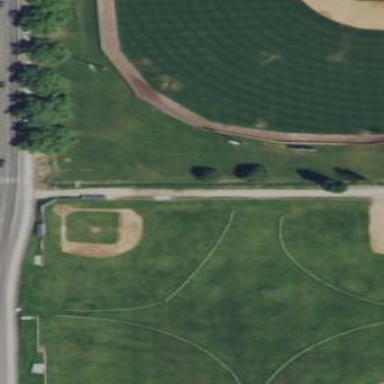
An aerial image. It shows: Softball pitch for leisure land activities.